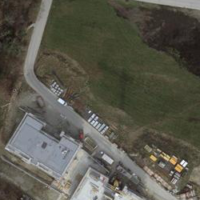
EUNIS habitat code: 25
Species observed at this site:
Cyanistes caeruleus
Parus major
Erithacus rubecula
Chloris chloris
Pica pica
Fringilla coelebs
Passer domesticus
Spinus spinus
Turdus merula